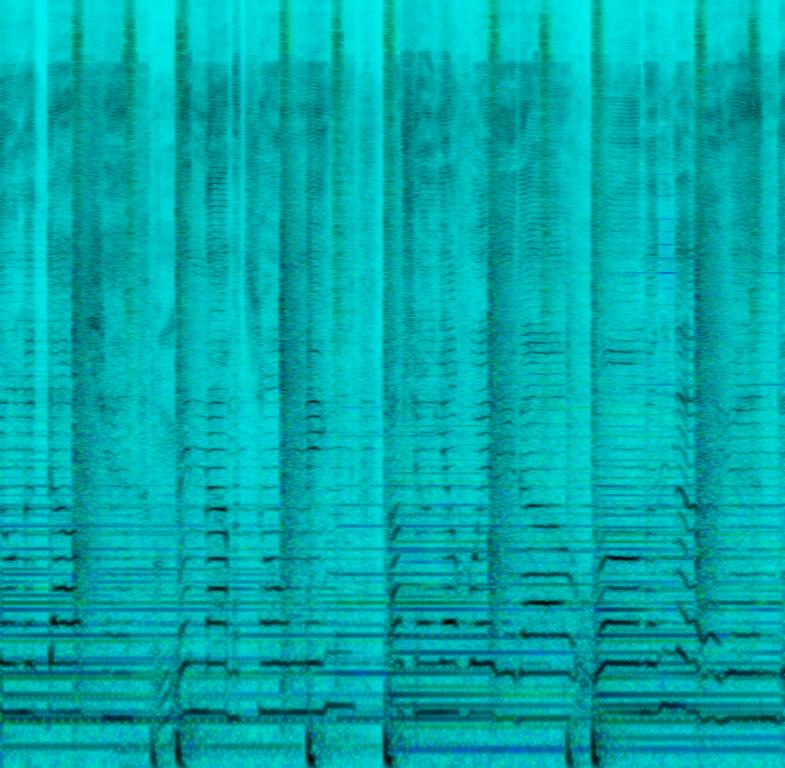
This song contains a minor chord composition on a acoustic piano. The drums is playing a slow groove with lot of pauses and a snapping snare sound. On top of that a male voice is singing in a higher pitch sounding sad. Male backing vocals are providing harmonie and support. This song may be playing with headphones during a breakup with a partner.